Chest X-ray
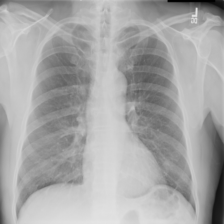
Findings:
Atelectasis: negative
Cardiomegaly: negative
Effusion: negative
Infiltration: negative
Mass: negative
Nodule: negative
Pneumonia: negative
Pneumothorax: negative
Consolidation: negative
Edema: negative
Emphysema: negative
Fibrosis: negative
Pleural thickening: negative
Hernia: negative